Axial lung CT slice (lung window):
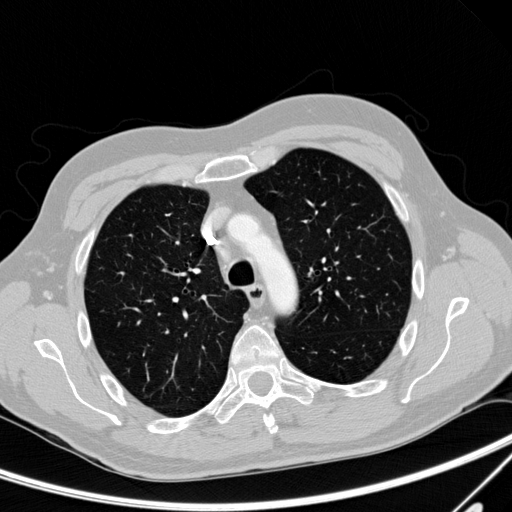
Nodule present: no